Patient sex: M
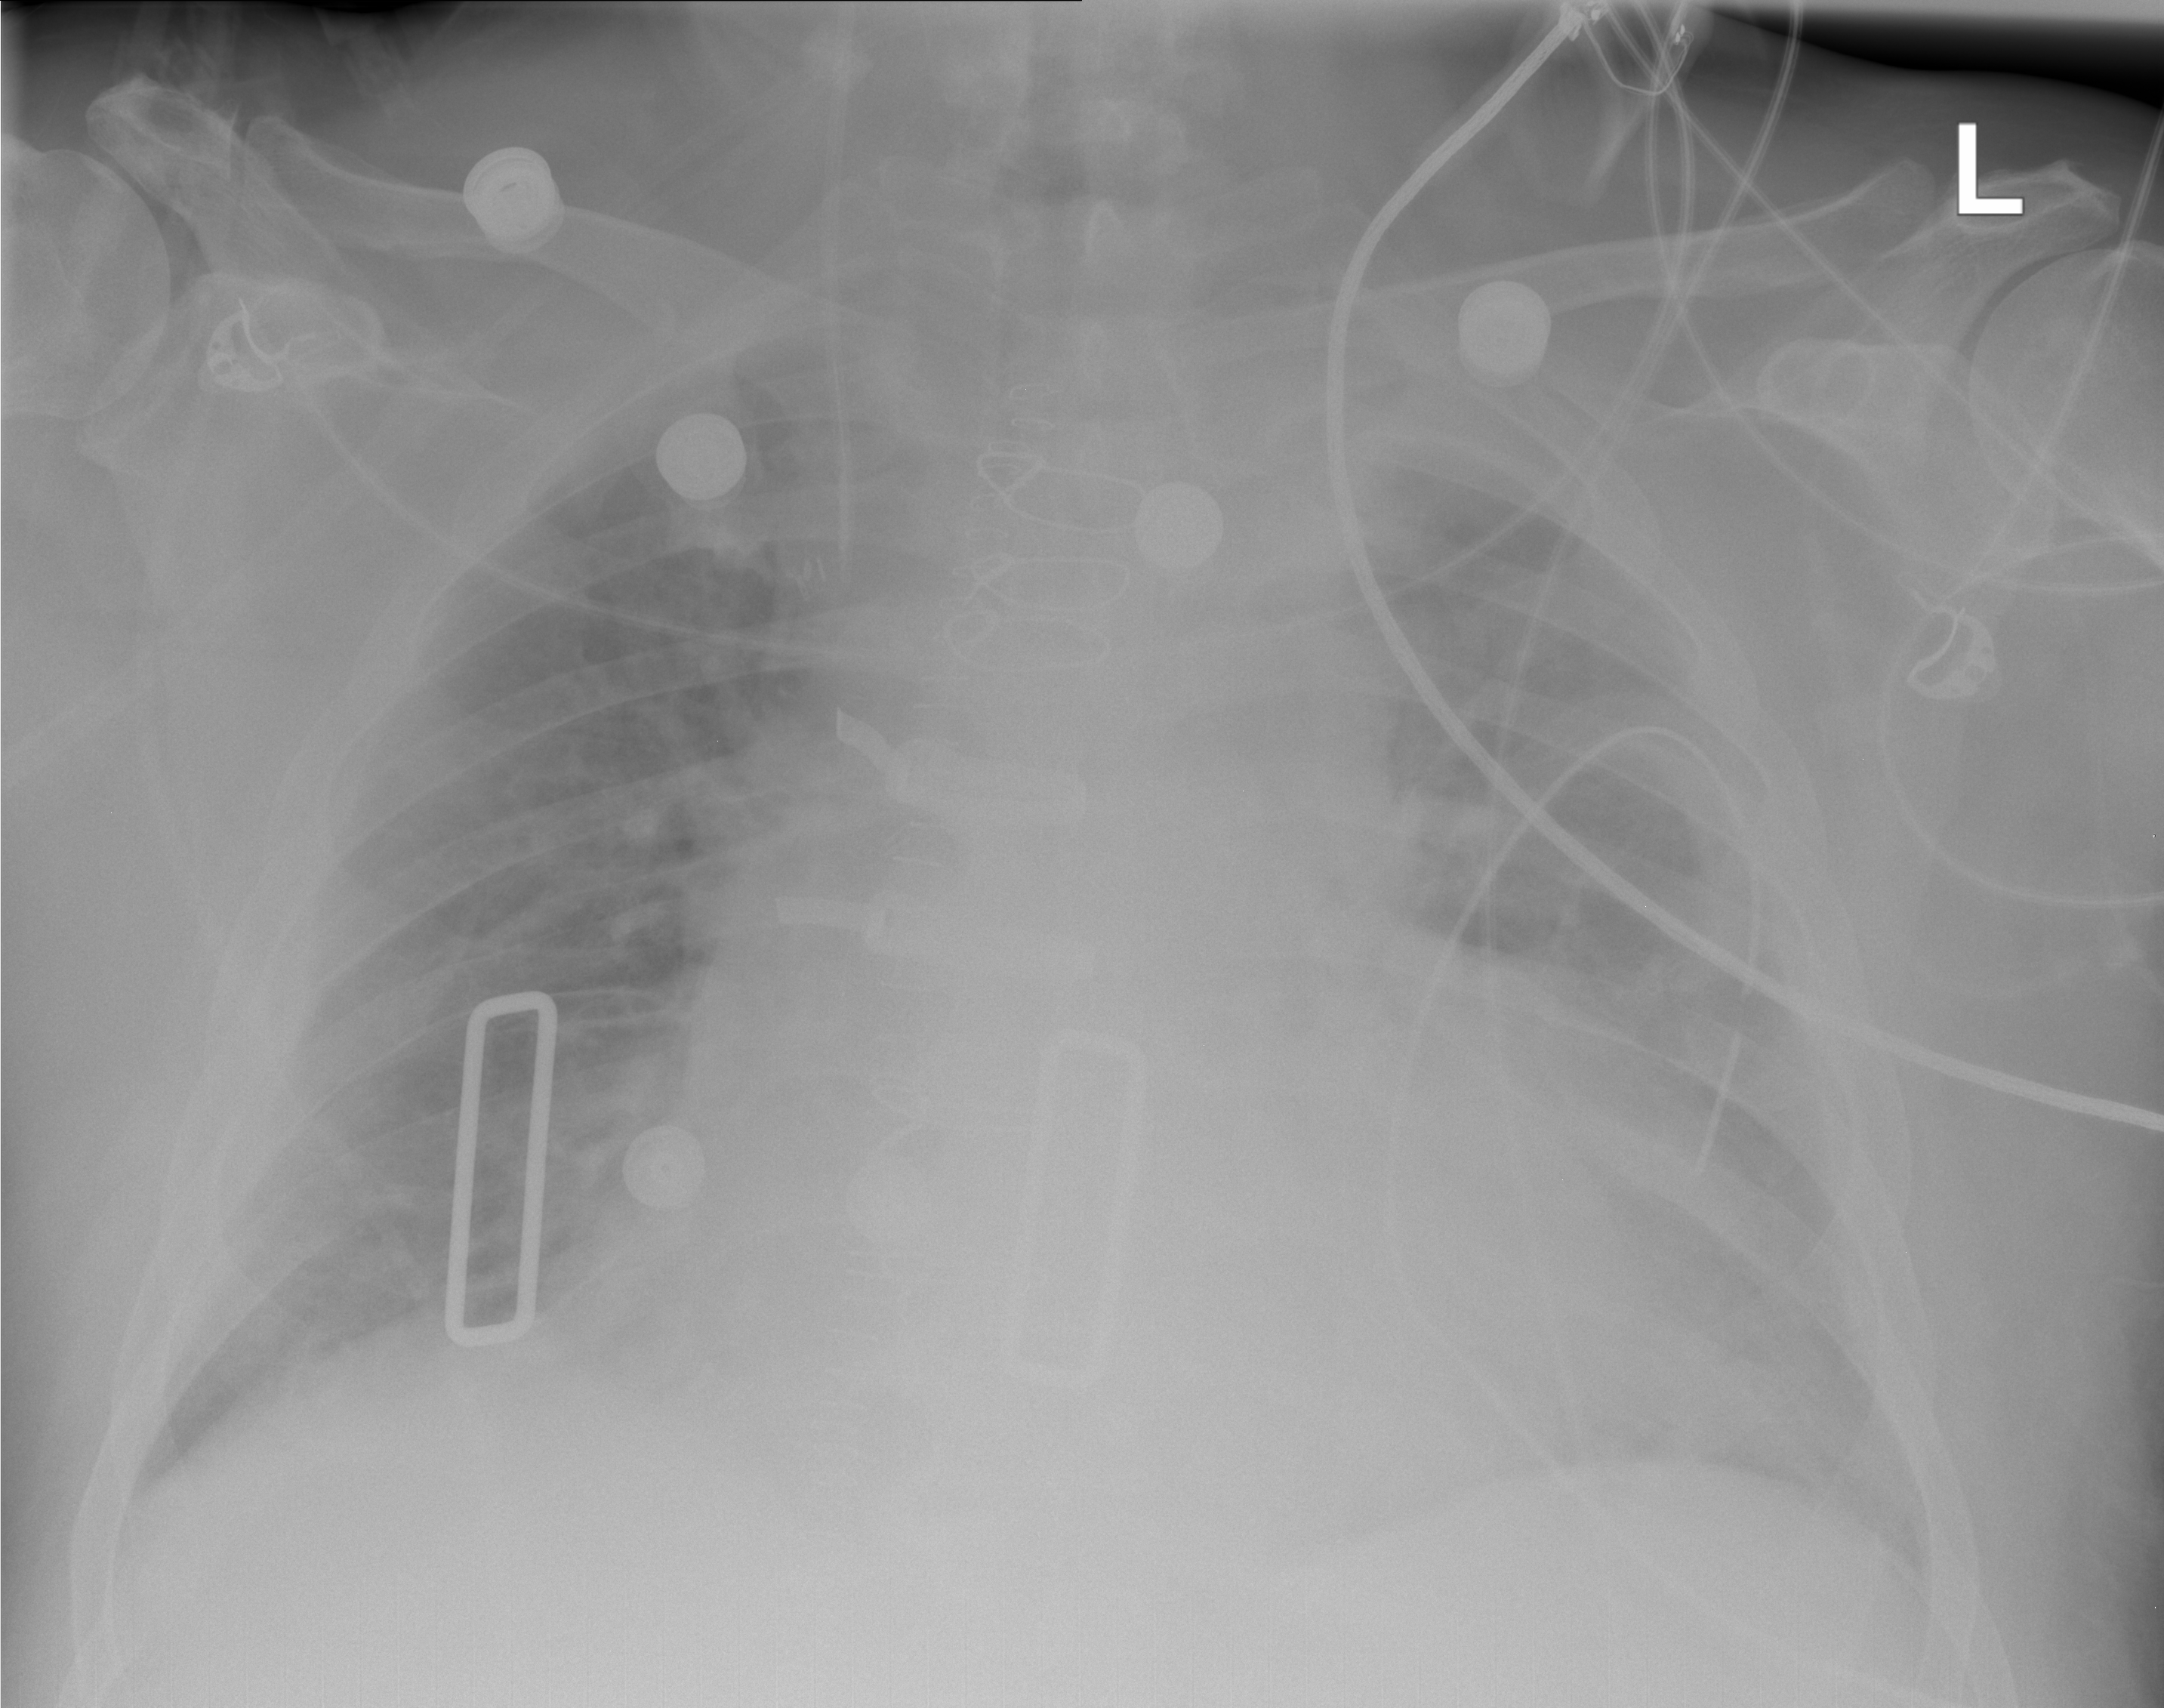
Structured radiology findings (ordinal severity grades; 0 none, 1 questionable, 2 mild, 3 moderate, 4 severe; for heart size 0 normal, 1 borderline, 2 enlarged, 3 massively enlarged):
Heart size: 2
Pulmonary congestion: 2
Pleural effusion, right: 0
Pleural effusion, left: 2
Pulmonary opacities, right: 0
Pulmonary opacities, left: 0
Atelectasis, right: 0
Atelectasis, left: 2